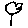
Label: flower